Question: I'm trying to draw an arc on a canvas in Javascript, but I want to get rid of the line that Javascript automatically draws. With the line being drawn, there are two problems:
a) fill() malfunctions
b) It looks like a bow
Here's an image of what I have and what I want:
The left is what I have in JS, the right is what I have in Java. The Java implementation is fairly inefficient and I would like to use the functions already available.
Here are the relevant JS functions:
'''
function pointAt(center, l, theta){
return {
x : Math.sin(theta) * l + center.x,
y : Math.cos(theta) * l + center.y
};
}
function drawArc(ctx, center, l, theta, sweep, label, thickness){
var p0 = pointAt(center, l, theta);
var p1 = pointAt(center, l + thickness, theta);
var p2 = pointAt(center, l + thickness, theta + sweep);
var p3 = pointAt(center, l, theta + sweep);
ctx.fillStyle = "red";
drawPoint(ctx, p0);
ctx.fillStyle = "blue";
drawPoint(ctx, p1);
ctx.fillStyle = "green";
drawPoint(ctx, p2);
ctx.fillStyle = "yellow";
drawPoint(ctx, p3);
ctx.beginPath();
ctx.moveTo(p0.x, p0.y);
ctx.lineTo(p1.x, p1.y);
ctx.arc(center.x, center.y, l + thickness, theta, theta + sweep, false);
ctx.moveTo(p2.x, p2.y);
ctx.lineTo(p3.x, p3.y);
ctx.arc(center.x, center.y, l, theta + sweep, theta, true)
ctx.closePath();
ctx.fill();
ctx.stroke();
//TODO: draw label!!!
}
function drawPoint(ctx, p){
ctx.fillRect(p.x - 4, p.y - 4, 8, 8);
}
'''
Here's a working implementation in Java:
'''
private static void drawArc(Graphics g, Point center, int l, double theta, double sweep, String label, int thickness){
for (double i = 0; i < thickness; i+=.5) { //hardcoded
Point last = pointAt(center, l + i, theta);
for(double t = theta; t < theta + sweep; t+=.01){
Point cur = pointAt(center, l + i, t);
g.drawLine(last.x, last.y, cur.x, cur.y);
last = cur;
}
}
double t = theta + sweep / 2;
Point p = pointAt(center, l + 15, t);
int size = g.getFontMetrics().stringWidth(label);
BufferedImage img = new BufferedImage(size * 2, size * 2, BufferedImage.TYPE_INT_ARGB);
Graphics2D g2 = img.createGraphics();
g2.setColor(Color.RED);
double rot = (Math.PI / 2 - t);
// System.out.println(rot / Math.PI + "PI");
boolean b = true;
if(rot < -Math.PI / 2){
rot += Math.PI;
b = false;
}
g2.setTransform(AffineTransform.getRotateInstance(rot, size, size));
g2.drawString(label, size, size);
g2.dispose();
if(!b)
size *= 1.75; //magic value or hardcoded???
g.drawImage(img, p.x - size, p.y - size, null);
}
'''
So my question:
How do I turn the banana into a thick arc?
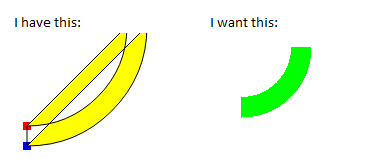
Answer: Just do:
'''
function drawArc(ctx, center, l, theta, sweep, label, thickness){
var p0 = pointAt(center, l, theta);
var p1 = pointAt(center, l + thickness, theta);
var p2 = pointAt(center, l + thickness, theta + sweep);
var p3 = pointAt(center, l, theta + sweep);
ctx.fillStyle = "red";
drawPoint(ctx, p0);
ctx.fillStyle = "blue";
drawPoint(ctx, p1);
ctx.fillStyle = "green";
drawPoint(ctx, p2);
ctx.fillStyle = "yellow";
drawPoint(ctx, p3);
ctx.beginPath();
//ctx.moveTo(p0.x, p0.y);
//ctx.lineTo(p1.x, p1.y);
ctx.arc(center.x, center.y, l + thickness, theta, theta + sweep, false);
//ctx.moveTo(p2.x, p2.y);
//ctx.lineTo(p3.x, p3.y);
ctx.arc(center.x, center.y, l, theta + sweep, theta, true);
ctx.closePath();
ctx.fill();
ctx.stroke();
//TODO: draw label!!!
}
'''
The "lateral" lines are implict placed, see <URL>.